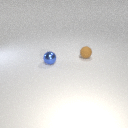
small brown rubber sphere behind small blue metal sphere